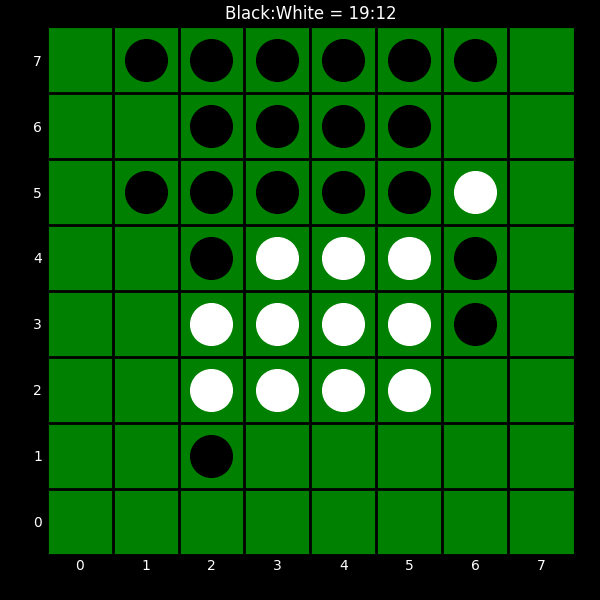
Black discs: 19
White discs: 12